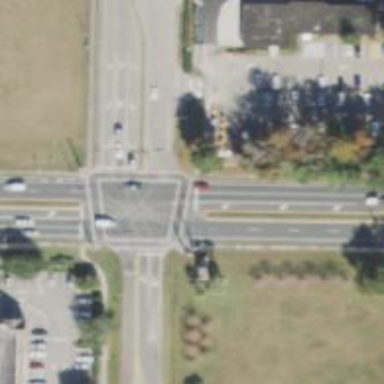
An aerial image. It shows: Crossing on footway.